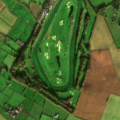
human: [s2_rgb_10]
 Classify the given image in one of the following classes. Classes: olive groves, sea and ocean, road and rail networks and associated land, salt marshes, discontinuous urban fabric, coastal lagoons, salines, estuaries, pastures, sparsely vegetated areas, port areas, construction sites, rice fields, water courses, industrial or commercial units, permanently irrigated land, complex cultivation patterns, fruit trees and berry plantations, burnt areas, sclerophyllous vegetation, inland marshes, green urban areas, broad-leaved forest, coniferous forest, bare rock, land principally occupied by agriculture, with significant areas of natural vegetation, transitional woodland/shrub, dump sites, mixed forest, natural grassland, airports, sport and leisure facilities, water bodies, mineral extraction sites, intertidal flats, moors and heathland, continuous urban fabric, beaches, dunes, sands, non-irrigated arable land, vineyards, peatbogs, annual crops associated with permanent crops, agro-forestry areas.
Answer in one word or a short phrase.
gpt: sport and leisure facilities, non-irrigated arable land, pastures